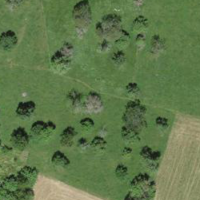
EUNIS habitat code: 52
Species observed at this site:
Dendrocopos major
Turdus pilaris
Turdus viscivorus
Dendrocoptes medius
Fringilla montifringilla
Turdus iliacus